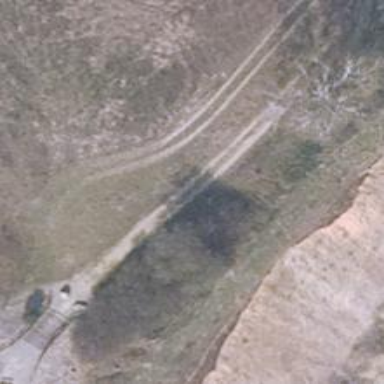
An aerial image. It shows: Track road with grade3 tracktype.